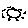
Label: sun